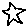
Label: star